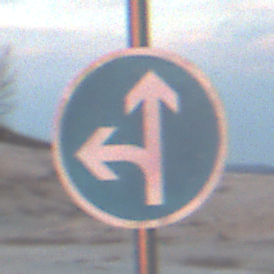
Verkehrszeichen: VorgeschriebeneFahrtrichtungGeradeausOderLinks
Umgebung: Outdoor, Beach
Tageszeit: SunriseSunset
Wetter: PartlyCloudy
Licht: Natural
Jahreszeit: NotSpecified
Kontrast: MediumContrast